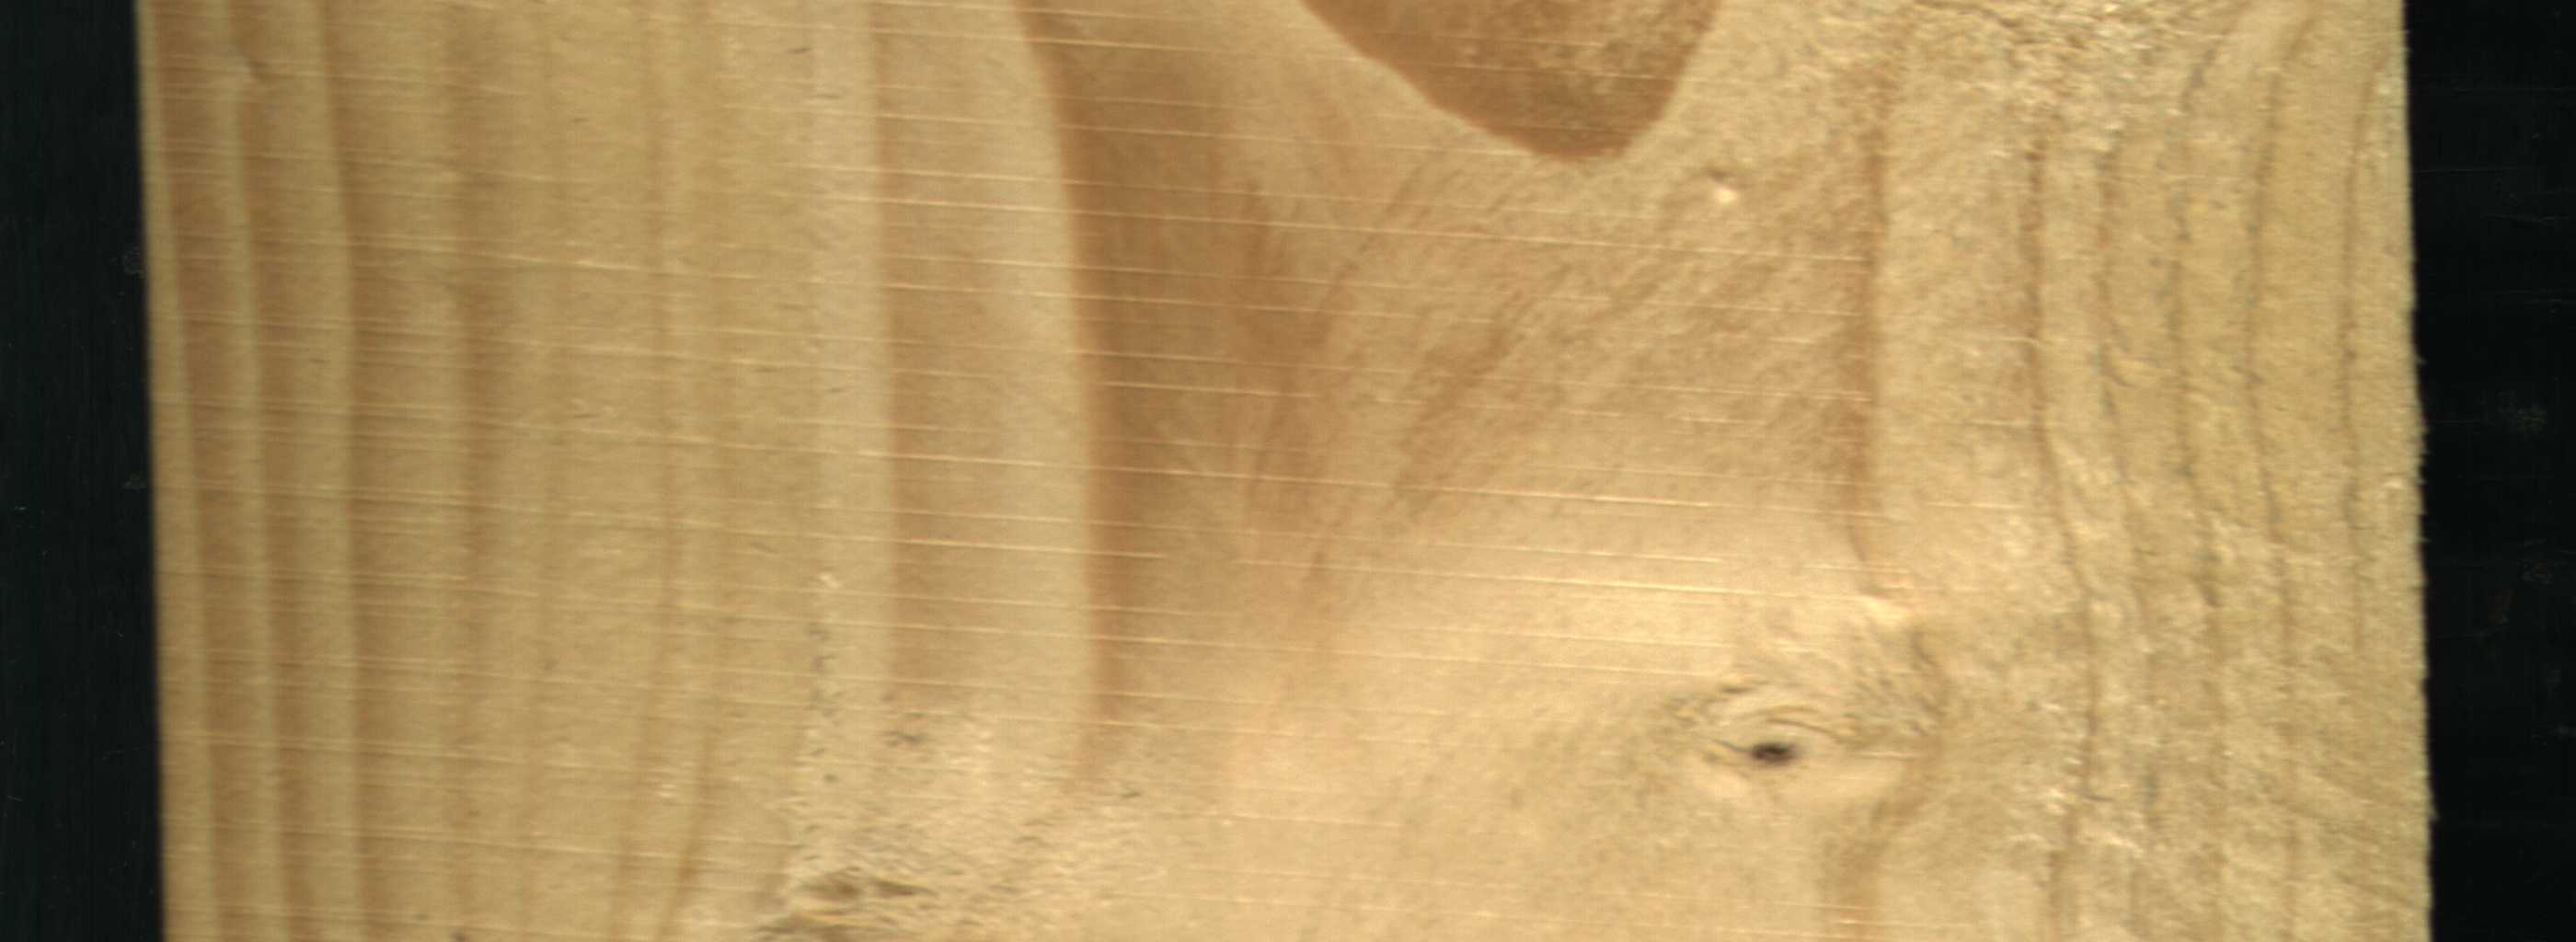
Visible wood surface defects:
Live_Knot